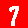
Digit: 7